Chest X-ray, PA view. Patient: 52 years old, sex F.
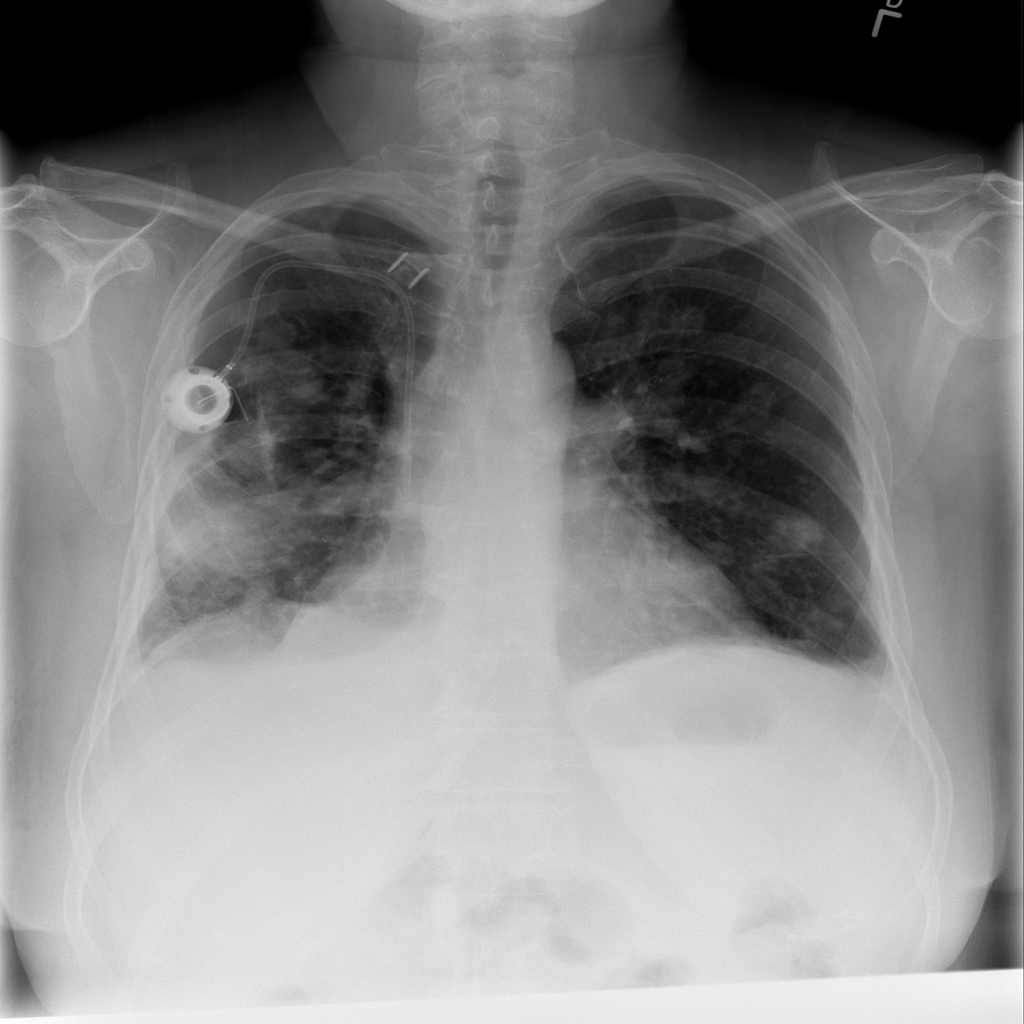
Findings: No Finding